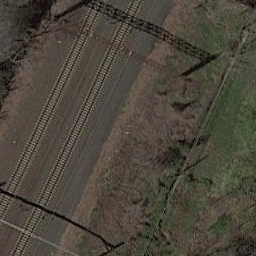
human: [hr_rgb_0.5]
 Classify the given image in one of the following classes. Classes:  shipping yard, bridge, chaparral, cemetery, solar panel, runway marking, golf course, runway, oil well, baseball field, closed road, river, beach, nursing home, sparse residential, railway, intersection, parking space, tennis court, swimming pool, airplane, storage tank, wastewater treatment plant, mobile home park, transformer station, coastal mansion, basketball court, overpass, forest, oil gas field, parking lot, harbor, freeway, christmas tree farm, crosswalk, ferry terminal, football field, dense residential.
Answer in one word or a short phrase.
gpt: railway